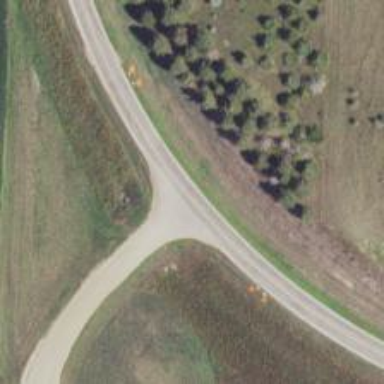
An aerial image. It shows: Secondary road.